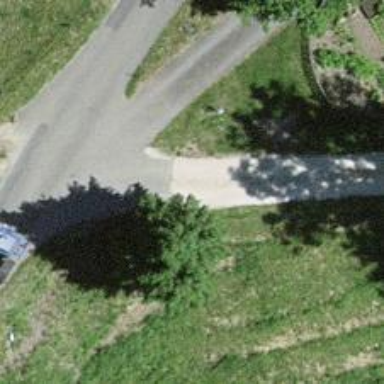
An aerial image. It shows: Paved service road.